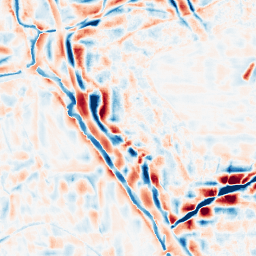
Category: wavelet
Decomposition family: wavelet_reverse_biorthogonal
Decomposition parameters: wavelet: rbio5.5
level: 4
Upsampling method: edge_directed
Upsampling parameters: scale: 2
Upsampling scale: 2